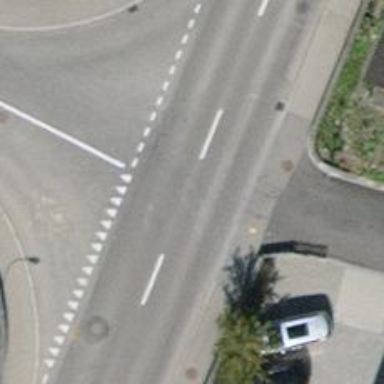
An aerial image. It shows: Asphalt road with sidewalks on both sides. The road is classified as primary highway.